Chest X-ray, AP view. Patient: 35 years old, sex M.
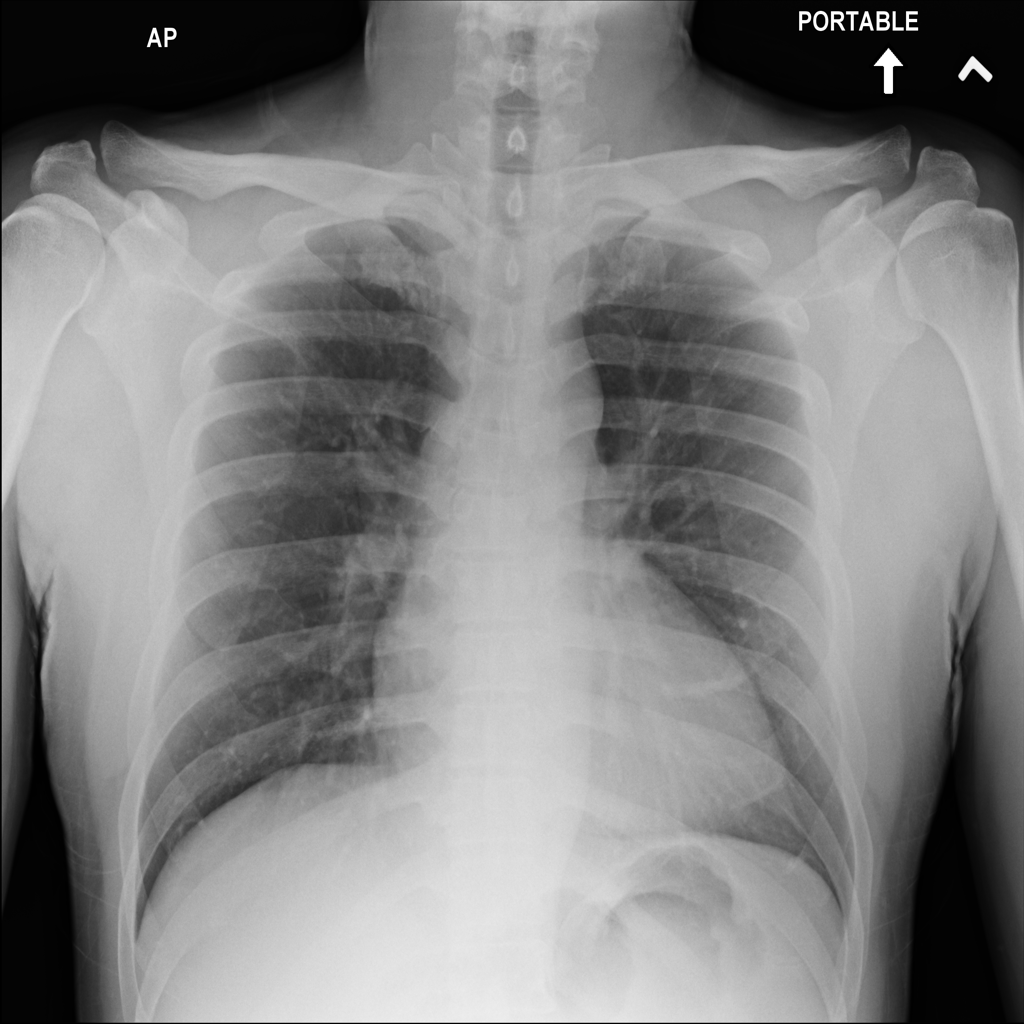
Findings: No Finding